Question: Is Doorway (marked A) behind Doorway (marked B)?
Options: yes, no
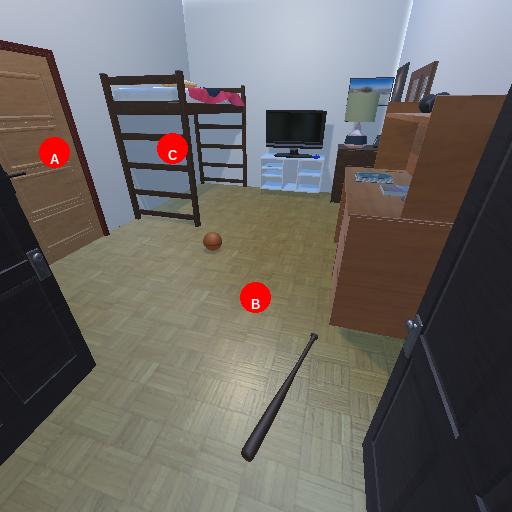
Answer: yes